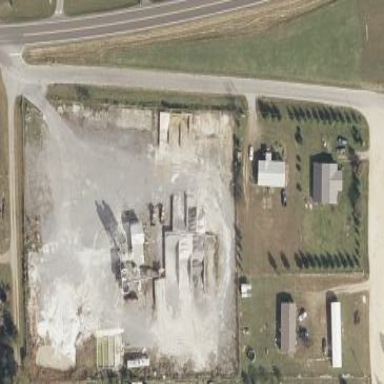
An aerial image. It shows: Industrial area with concrete plant.